Aerial crown-view tile of a tropical tree (Barro Colorado Island, Panama), acquired 20250715:
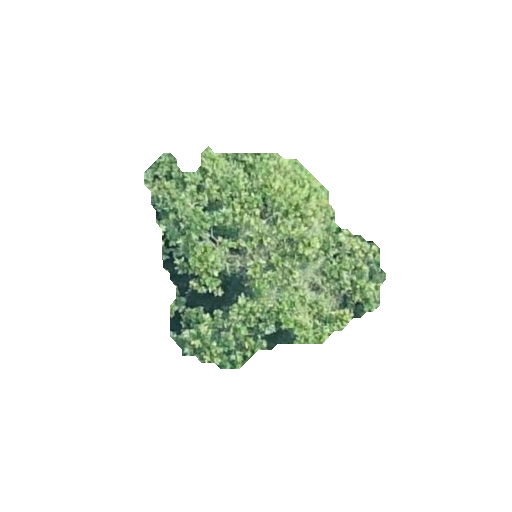
Species: Anacardium excelsum
GBIF accepted scientific name: Anacardium excelsum
Crown area: 53.64 m²